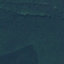
Label: Forest